四年级 · 算术

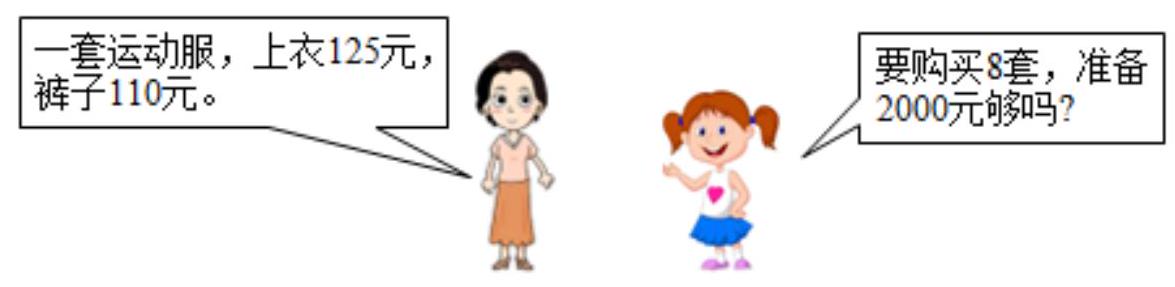
答案: 解够了

【分析】根据题意,用上衣的价钱加上裤子的价钱, 求出一套运动服的价钱, 再乘 8 , 求出购买 8 套运动服需要的钱数, 然后与 2000 元进行比较即可。

【详解】 $(125+110) \times 8$

$=235 \times 8$

$=1880$ （元）

$1880<2000$

答: 2000 元够了。

【点睛】求出一套运动服的价钱, 是解答此题的关键。